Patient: sex F, age 64
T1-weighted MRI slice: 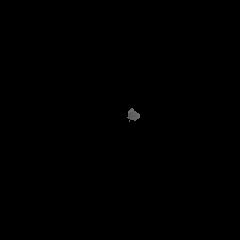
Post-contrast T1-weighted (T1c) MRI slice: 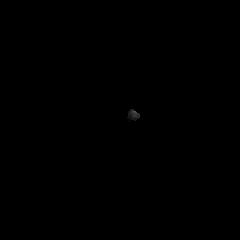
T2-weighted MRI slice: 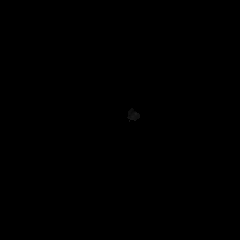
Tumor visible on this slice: no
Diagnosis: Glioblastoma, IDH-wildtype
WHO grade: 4